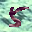
Label: 5